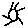
Label: sun